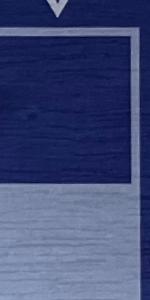
Label: Empty